Question: I'm in trouble.I have a city list, I want to display cities in 'UITableView' and I have disabled UITableView's scroll because i don't want to display scroll.
when I changed to UITableView's height dynamically, it doesn't changed and UITableView does not display all cities. Below the code. Please look it.
'''
import UIKit
class FlightDetailsOneWayViewController: UIViewController {
var flightDetailArr:[FlightDetailsOneWay] = [FlightDetailsOneWay]()
@IBOutlet var tableView: UITableView!
@IBOutlet var scrollview: UIScrollView!
override func viewDidLoad() {
super.viewDidLoad()
flightDetailArr.append(FlightDetailsOneWay(depCity: "London"))
flightDetailArr.append(FlightDetailsOneWay(depCity: "China"))
flightDetailArr.append(FlightDetailsOneWay(depCity: "Singapore"))
flightDetailArr.append(FlightDetailsOneWay(depCity: "Dubai"))
self.tableView.scrollEnabled = false
var cellHeight = CGFloat(self.tableView.rowHeight)
var totalCity = CGFloat(flightDetailArr.count)
var totalHeight = cellHeight * totalCity
self.tableView.frame.size.height = CGFloat(totalHeight)
}
override func didReceiveMemoryWarning() {
super.didReceiveMemoryWarning()
// Dispose of any resources that can be recreated.
}
func tableView(tableView: UITableView!, numberOfRowsInSection section: Int) -> Int {
return flightDetailArr.count
}
func tableView(tableView: UITableView!, cellForRowAtIndexPath indexPath: NSIndexPath!) -> UITableViewCell!
{
let cell:FlightDetailsCell = tableView.dequeueReusableCellWithIdentifier("FlightDetail") as FlightDetailsCell
let flight = flightDetailArr[indexPath.row]
cell.setCell(flight.depCity)
return cell
}
}
class FlightDetailsOneWay
{
var depCity = ""
init(depCity: String)
{
self.depCity = depCity
}
}
class FlightDetailsCell: UITableViewCell {
@IBOutlet var depCity: UILabel!
override func awakeFromNib()
{
super.awakeFromNib()
// Initialization code
}
override func setSelected(selected: Bool, animated: Bool)
{
super.setSelected(selected, animated: animated)
// Configure the view for the selected state
}
func setCell(depCity: String)
{
self.depCity.text = depCity
}
}
'''
below the preview of above code.

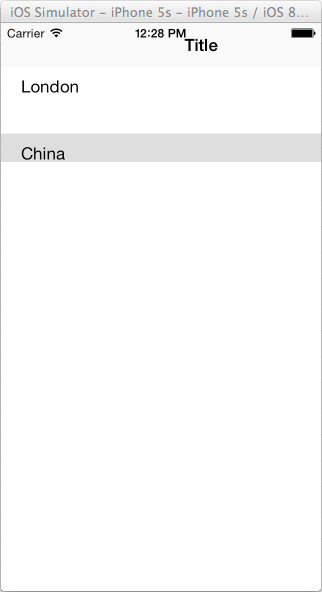
Answer: As explanation required to this answer is very detailed.
Follow my other answer <URL> to get idea about how to update layout constraint.
And as per your comment about as below:
1. Go to Storyboard.
2. Select UIView in which you have added constraint. Click on Constraints icon to see all constraints. Right now in below image I have added only one constraint you may find more than that. Check for which constraint you have change it's properties.

1. Now click on view controller and Click on Show the connection inspector. here you can see all IBOutlets defined in your view controller. As in below image you can see I have created only one IBOutlet for sake of simplicity which is heightConstraint.

1. And this is how you can add connection to constraint variable.